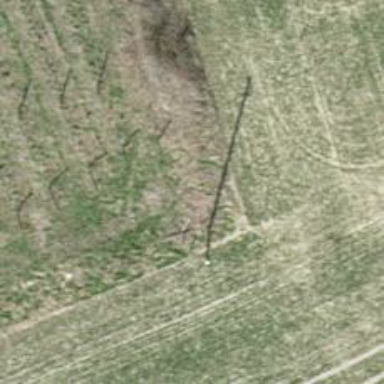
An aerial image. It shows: Power pole.